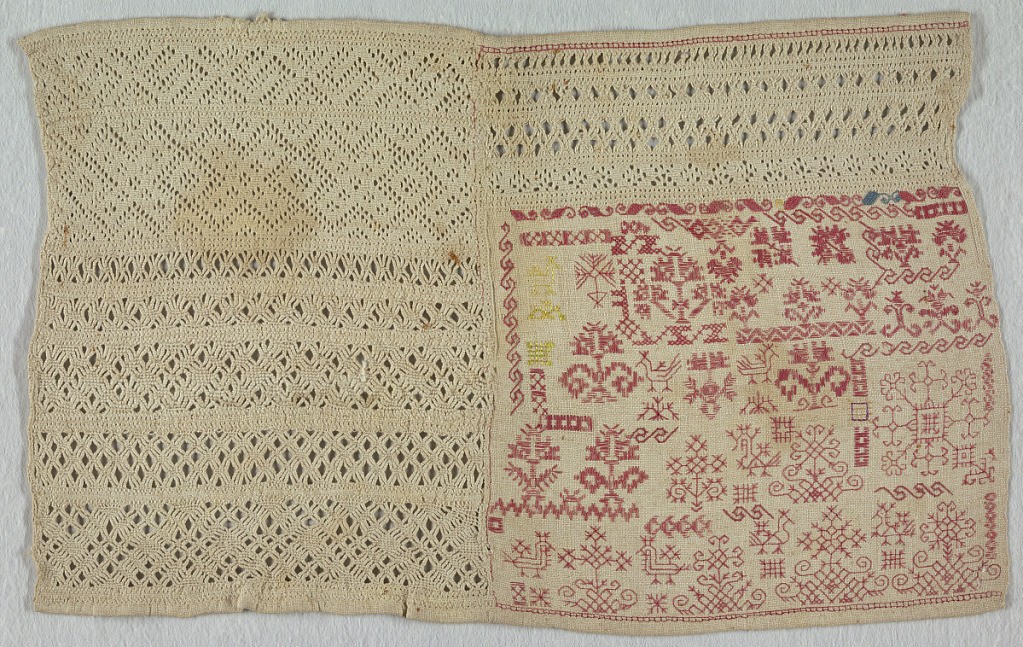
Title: Sampler
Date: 19th century
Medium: silk embroidery on cotton foundation Technique: embroidered in four-sided running, cross, and coral stitches, with bands of withdrawn element with needle-made fillings on plain weave foundation
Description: Sampler divided into two columns. On the left, bands of withdrawn element work in white on white; on the right, withdrawn element, and spot motirs in red on white.